Interaction volume radius: 5 \u00c5
Interaction volume height: 35 \u00c5
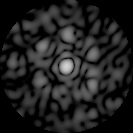
Disorder parameter: 0.7344